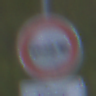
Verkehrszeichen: VerbotPersonenkraftwagenMitAnhaenger
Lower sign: PersonengruppenFrei2
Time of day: SunriseSunset
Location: Outdoor (Nature)
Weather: PartlyCloudy
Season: NotSpecified
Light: Natural